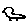
Label: bird